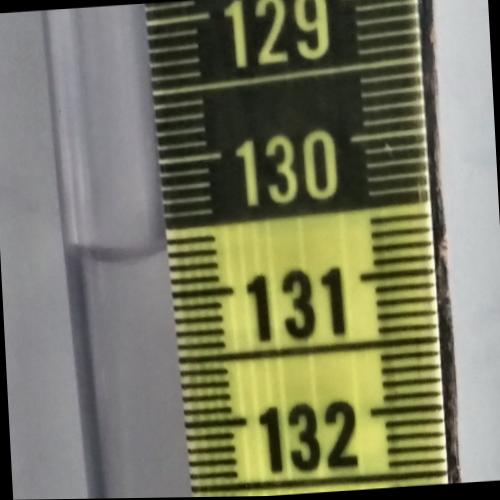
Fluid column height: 130.7 cm